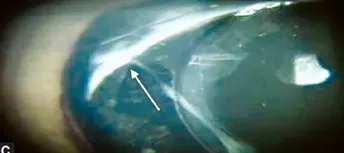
Right eye:haptic seen anteriorly to the lens capsule (arrow).
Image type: ophthalmic_imaging (slit_lamp_photograph)